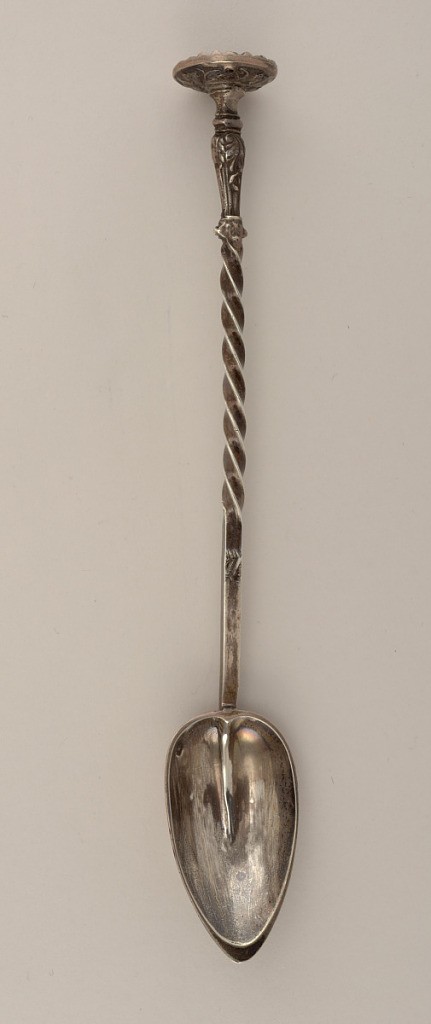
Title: Spoon
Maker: Nicolas Vautrin
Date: mid-19th century
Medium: silver
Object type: spoon
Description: Pointed heart-shaped bowl with center ridge; rattail stem paritally twisted issuing part foliate join to the ivy embossed circular crusher terminal.